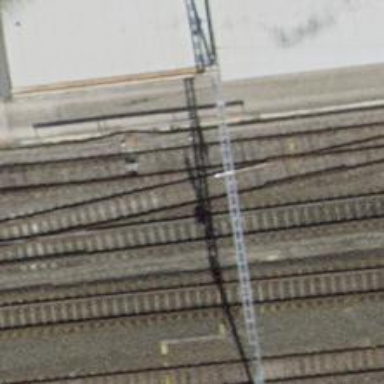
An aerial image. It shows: Siding railway track with one rail.